Field crop: maize
Growth stage: 2
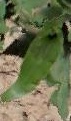
Species: maize